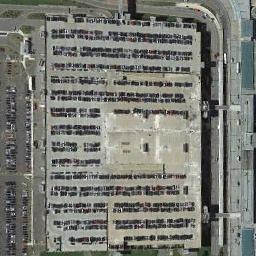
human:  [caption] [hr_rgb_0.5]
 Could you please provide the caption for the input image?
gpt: Numerous cars of different styles are on the parking lot .